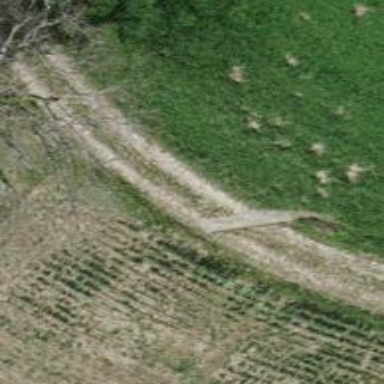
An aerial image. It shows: Gravel track with track type of grade3.